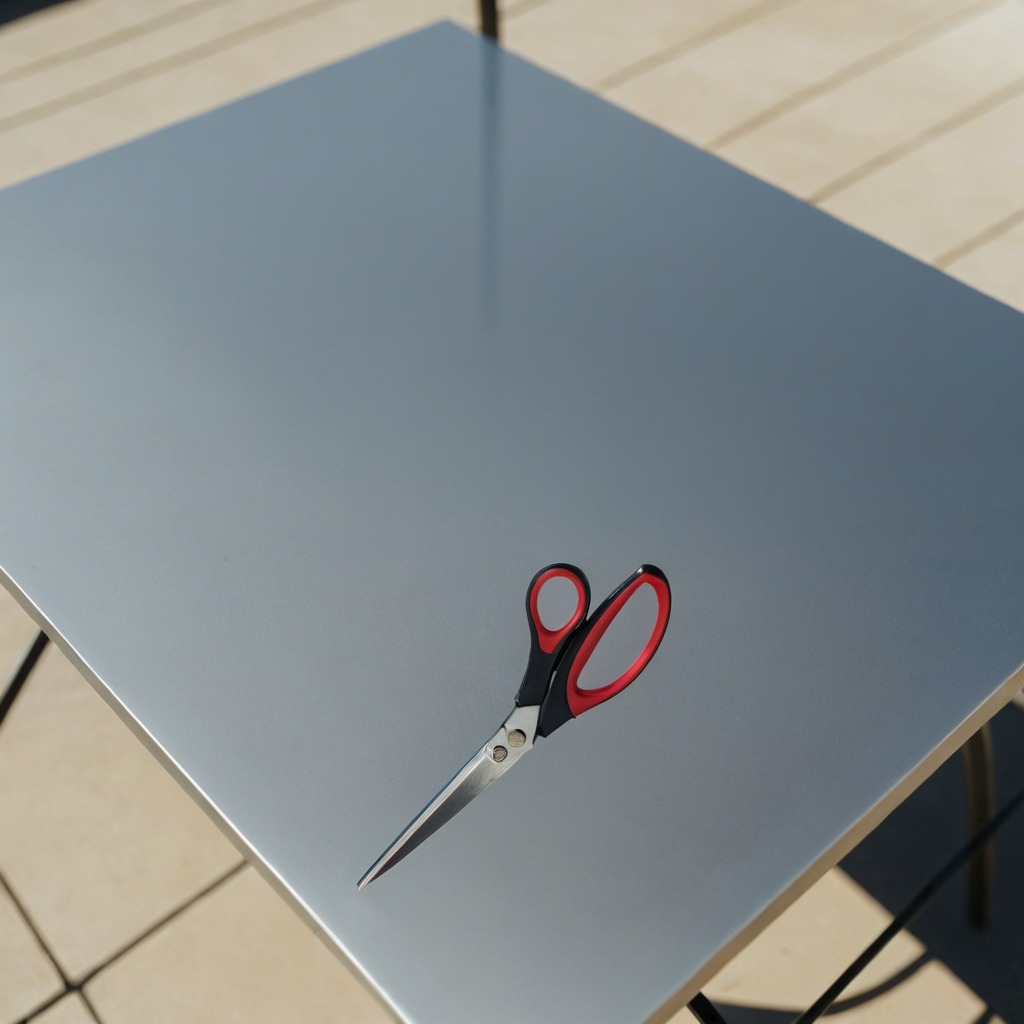
A scissor lying on a textured surface in a temporary outdoor tool station.